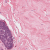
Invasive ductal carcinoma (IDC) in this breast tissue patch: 0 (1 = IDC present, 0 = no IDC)